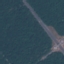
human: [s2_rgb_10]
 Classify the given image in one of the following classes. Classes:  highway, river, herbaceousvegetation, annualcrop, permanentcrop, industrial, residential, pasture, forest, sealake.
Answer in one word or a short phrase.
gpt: Highway